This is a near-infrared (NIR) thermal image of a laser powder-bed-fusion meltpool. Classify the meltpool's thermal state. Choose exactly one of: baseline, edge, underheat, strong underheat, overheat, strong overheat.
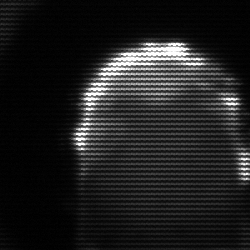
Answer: baseline